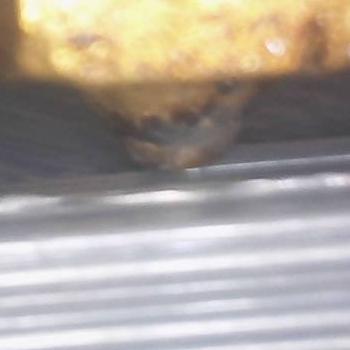
Flow rate: 212%